九年级 · 画法几何学
如图, 以点 $O$ 为圆心的两个圆中, 大圆的弦 $A B$ 切小圆于点 $C, O A$ 交小圆于点 $D$, 若 $O D=2$, $\tan \angle \mathrm{OAB}=\frac{1}{2}$, 则 $\mathrm{AB}$ 的长是

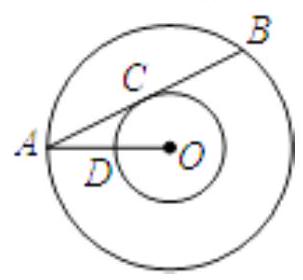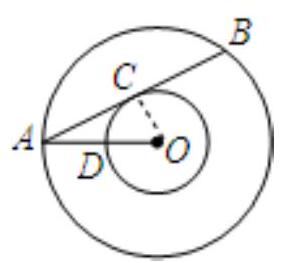
答案: 8
解析: 如图, 连接 $\mathrm{OC}$.

$\because \mathrm{AB}$ 是 $\odot \mathrm{O}$ 切线, $\therefore \mathrm{OC} \perp \mathrm{AB}, \mathrm{AC}=\mathrm{BC}$,

在 Rt $\triangle \mathrm{ACO}$ 中, $\because \angle \mathrm{ACO}=90^{\circ}, \mathrm{OC}=\mathrm{OD}=2 \tan \angle \mathrm{OAB}=\frac{O C}{A C}$,

$\therefore \frac{1}{2}=\frac{2}{A C}, \therefore \mathrm{AC}=4, \therefore \mathrm{AB}=2 \mathrm{AC}=8$, 故答案为 8